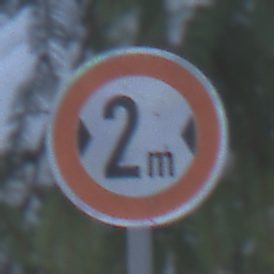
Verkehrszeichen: TatsaechlicheBreite2
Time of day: MorningAfternoon
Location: Outdoor (Nature)
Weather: Clear
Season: Winter
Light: Natural